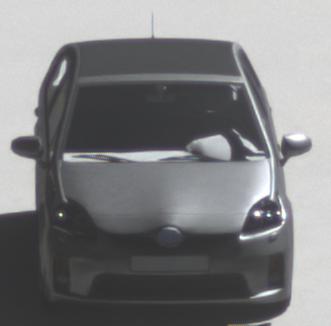
Make: Toyota
Model: Prius 1.5 Hybrid
Detailed model: Prius (HW2)
Model produced from: 2006/03
Model produced until: 2009/06
Doors: 5
Color: gray
Road condition: dry road
Daytime: midday
Contrast: high contrast